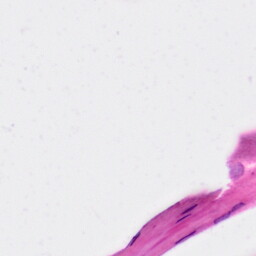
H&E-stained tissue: Skin